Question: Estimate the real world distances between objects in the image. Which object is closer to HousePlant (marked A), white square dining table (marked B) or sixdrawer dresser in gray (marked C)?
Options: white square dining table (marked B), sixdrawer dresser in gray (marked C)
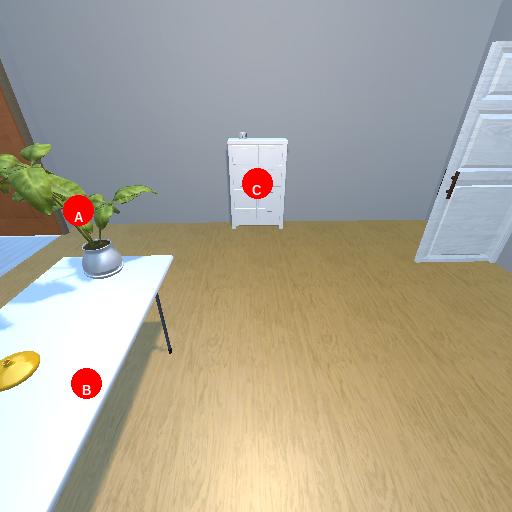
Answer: white square dining table (marked B)